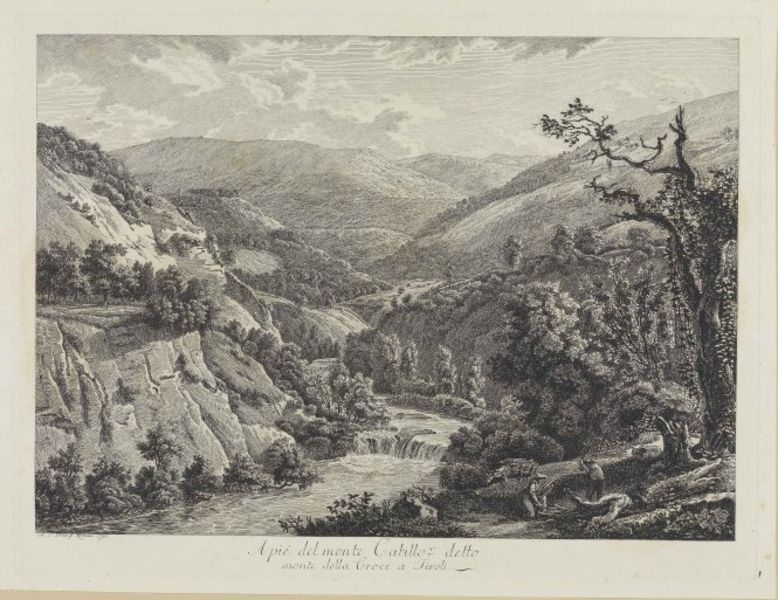
Titel: Tivoli: am Fuße des "Monte della Croce" bei Tivoli
Künstler: Albert Christoph Dies
Standort: Karlsruhe
Institution: Staatliche Kunsthalle Karlsruhe
Schlagwörter: hat, men, people, white, black, dark, gray, old, woman, washing, plant, wood, flower, cliff, cloud, clouds, man, rock, rocks, sky, tree, hill, hills, lake, landscape, mountain, mountains, nature, sand, water, horizon, trees, flowing, grass, light, river, stream, bushes, path, plants, drawing, black and white, shadow, animals, dog, roots, writing, cliffs, scene, valley, human, spring, ivy, pastoral, italian, engraving, pencil, animal, bush, farmer, shading, space, splash, working, farmers, humans, waterfall, cut, latin, vines, depth, vista, rapids, log, greenery, loggers, logger, value, carbon, collecting, falls, crete, drawng, flowr, carbom, +mountainside, a pié del monte catillo